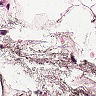
Metastatic tissue present: no